Question: How do I remove this ugly border created by a background totally overlapped by a inset shadow? Well, that was the idea anyway.

'''
circle {
display:block;
text-decoration:none;
border-radius:50%;
width:100px;
height: 100px;
background: black;
text-align:center;
transition: all 0.8s ease-out;
box-shadow:inset 0px 0px 0px 50px #ffd300;
font-size: 0;
z-index: -1;
border: 10px solid #ffd300;
}
.circle:hover {
box-shadow:inset 0px 0px 0px 0px #ffd300;
transition: all 0.2s ease-out;
}
'''
<URL>
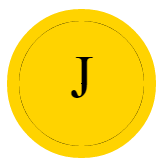
Answer: There is no solution to the actual rendering. (See below the solution for the explanation).
On the contrary, I've played and found a fix for you, which might do the exact thing, by placing an :after pseudo element to mimic the animation exactly as you want it to be.
Click on the "" button below to see if this is exactly what you want.
'''
.circle {
display:block;
text-decoration:none;
border-radius:50%;
width:120px;
height: 120px;
background: #ffd300;
text-align:center;
transition: all 0.8s ease-out;
font-size: 0;
z-index: -1;
}
.circle:before {
display:block;
content:'';
position:absolute;
background:black;
width:0px;
height:0px;
border-radius:50%;
top:68px;
left:68px;
transition: all 0.2s ease-out;
overflow:hidden;
z-index: 0;
}
.circle:hover:before {
width:100px;
height:100px;
top:18px;
left:18px;
font-size: 48px;
}
.circle:after {
display:block;
position:absolute;
font-size: 48px;
line-height: 90px;
color: black;
transition: color 0.2s ease-out;
content: "J";
z-index: 1;
top:18px;
left:58px;
}
.circle:hover:after {
color: white;
transition: color 0.1s ease-out;
}
'''
'''
<a class="circle" href="#">Click</a>
'''
---
I've pasted two images of how they are rendered in Webkit (Chrome) and Gecko (Firefox). The shadow is getting pixelated along the edges if it is curved. The same phenomena also happens while drawing a curve.
---
It is a 500px x 500px of the same code that you used, just to magnify the effect that we are talking about. You can see those weird ugly border in a better view. Now, try reducing 'border-radius:50%;' to a 20%, 10% or 0%, you will slowly see those ugly marks disappearing. As pixels are square themselves, it renders perfectly in case of a rectangular shape / with straight line edges.
In the second image, you can see how Firefox renders the same object (500px x 500px), and adds a secondary unknown border along the outside edge of the circle, which is actually the background:black, going out of the 10px border as well (proof: Change the background to #ffd300 and it will disappear).

---
To conclude, this aliasing phenomenon is a rendering issue currently for both the major browser engines, though its minimized in actual rendering of the circular object itself, but its more prominent in case of shadows or other things which blurs / blends with other colors. It is not a problem with your code though.